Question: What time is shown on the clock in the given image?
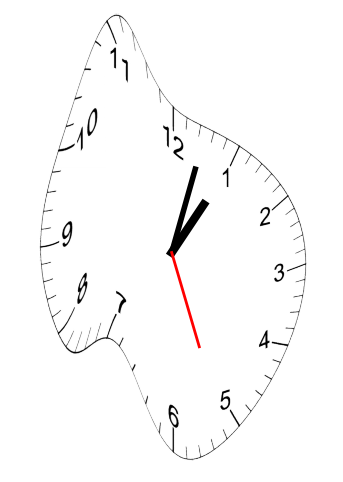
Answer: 01:02:26